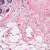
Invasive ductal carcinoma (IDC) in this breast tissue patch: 0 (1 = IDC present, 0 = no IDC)